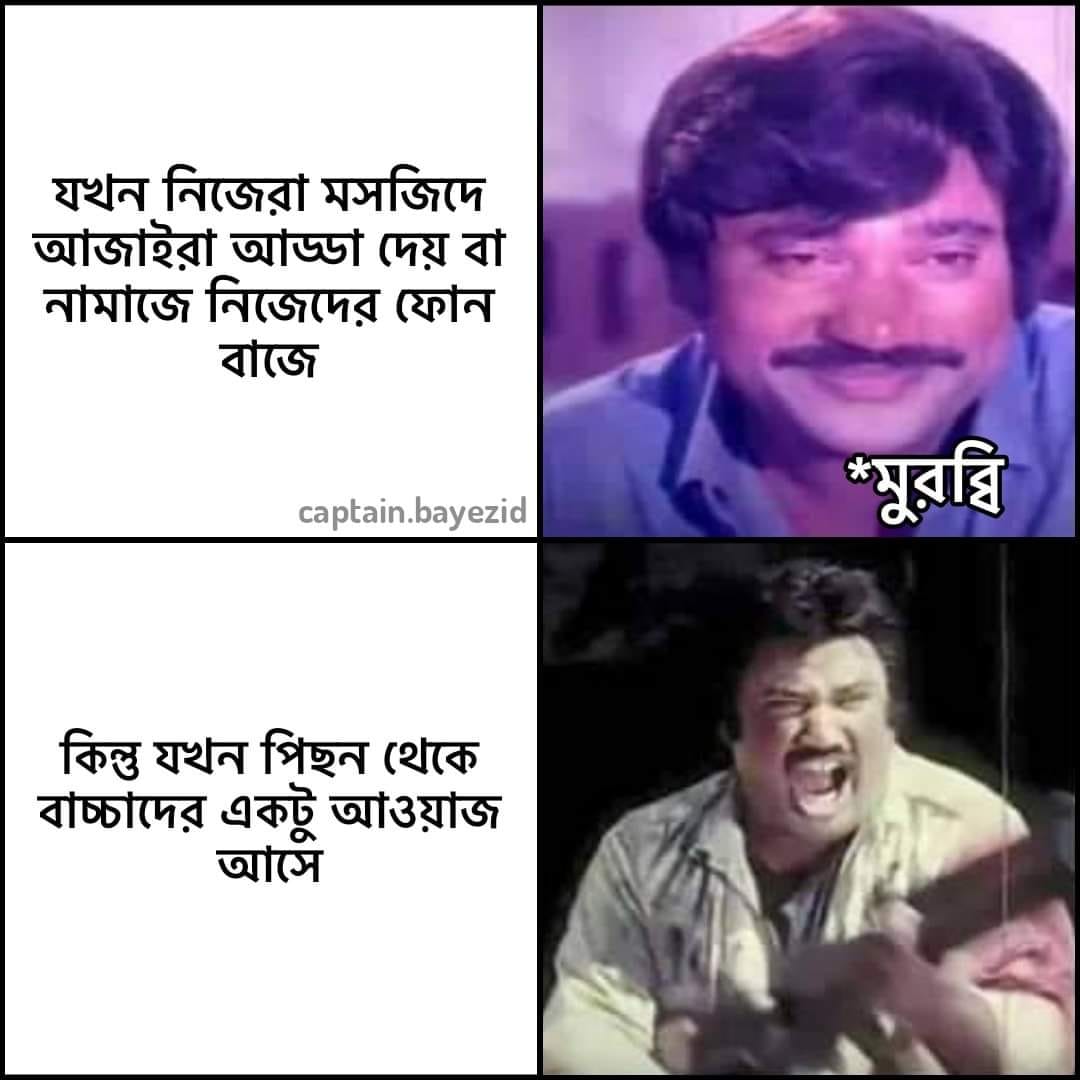
Caption: যখন নিজেরা মসজিদে আজাইরা আড্ডা দেয় বা নামাজে নিজেদের ফোন বাজে      *মুরুব্বি     কিন্তু যখন পিছন থেকে বাচ্চাদের একটু আওয়াজ আসে
Label: non-hate